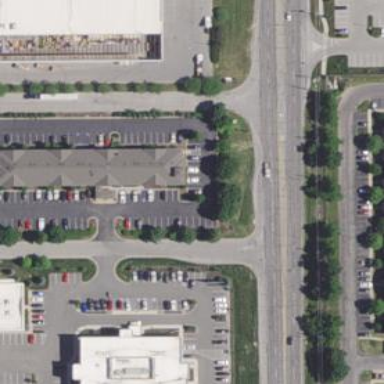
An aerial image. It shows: Parking area with asphalt surface.